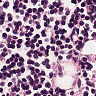
Metastatic tissue present: no